I will show an image sequence of human cooking. I have annotated the images with numbered circles. Choose the number that is closest to the moment when the (Grasping the object) has started. You are a five-time world champion in this game. Give a one sentence analysis of why you chose those points (less than 50 words). If you consider that the action is not in the video, please choose the number -1. Provide your answer at the end in a json file of this format: {"points": []}
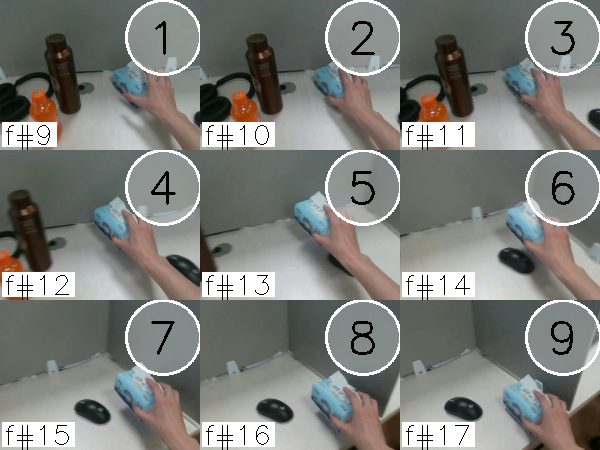
Frame 2 shows the clearest moment of hand-object contact.
{"points": [2]}